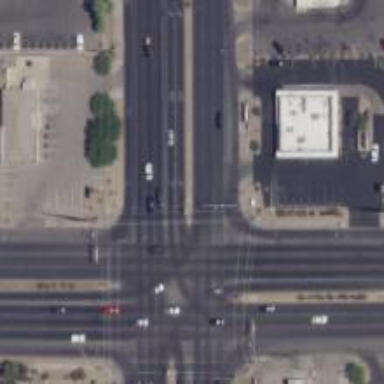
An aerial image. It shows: Marked road crossing.